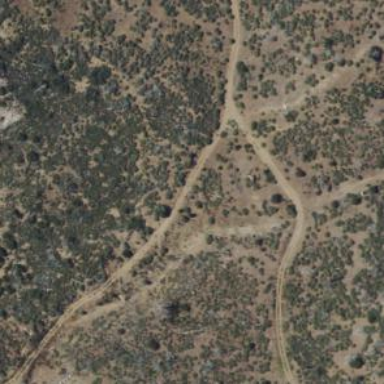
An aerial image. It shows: Path with grade 3 track type.